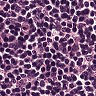
Metastatic tissue present: no